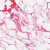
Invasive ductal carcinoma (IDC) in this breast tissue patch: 0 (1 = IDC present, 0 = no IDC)